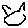
Label: cat